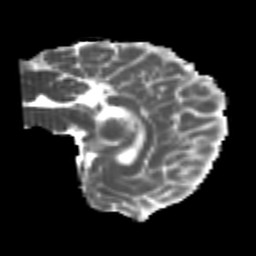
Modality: MD
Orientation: sagittal
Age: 24
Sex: female
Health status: healthy
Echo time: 0.074 s